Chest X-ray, AP view. Patient: 67 years old, sex M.
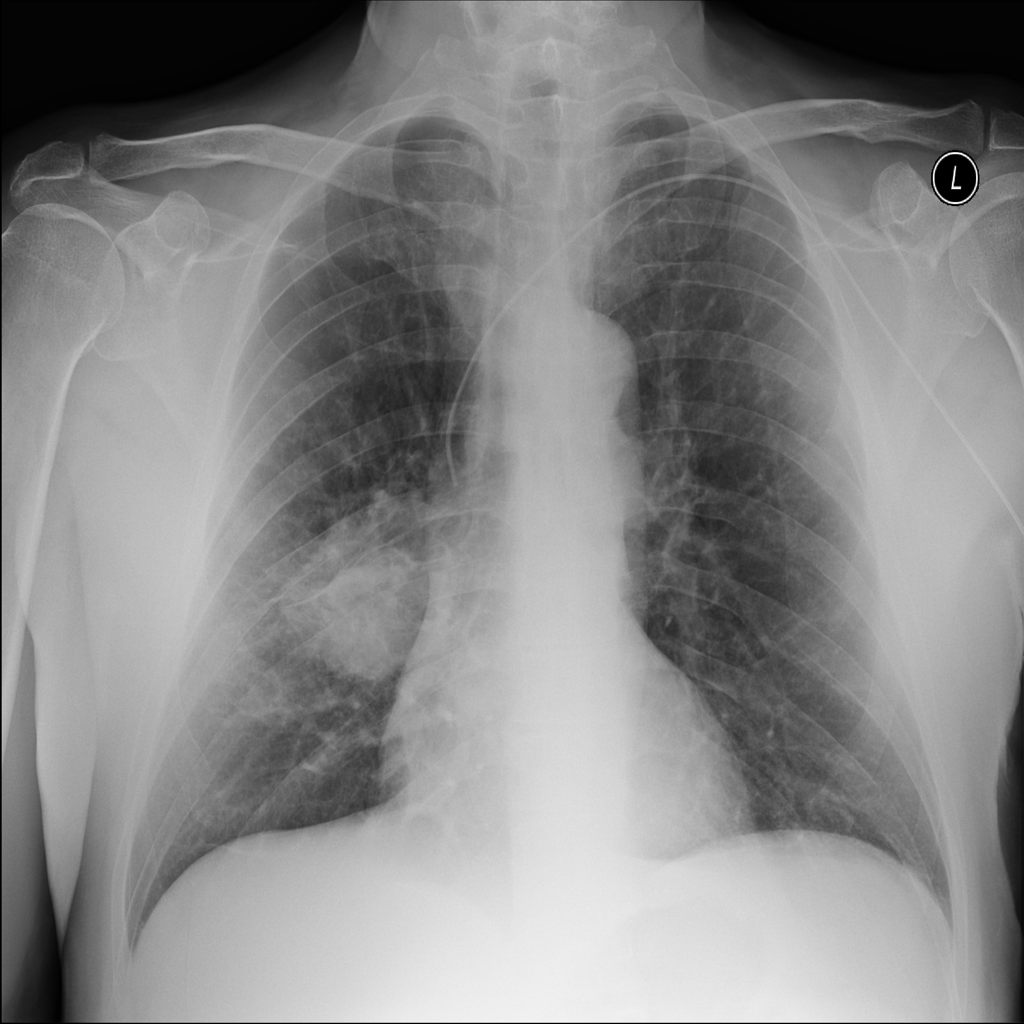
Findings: Mass